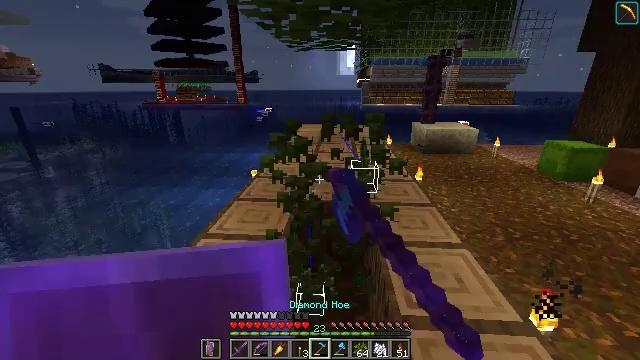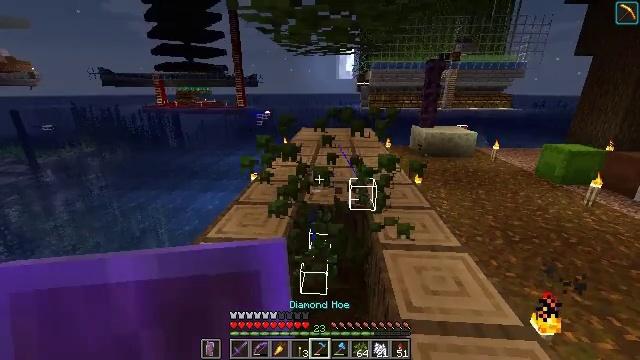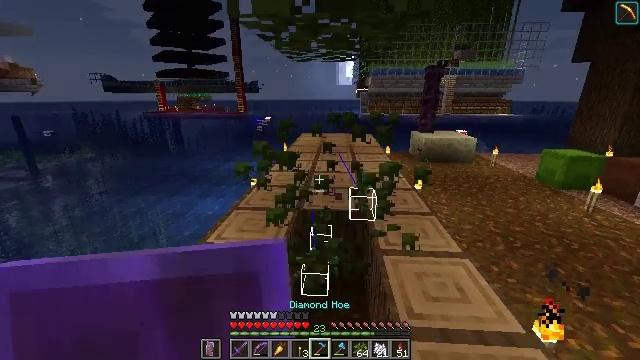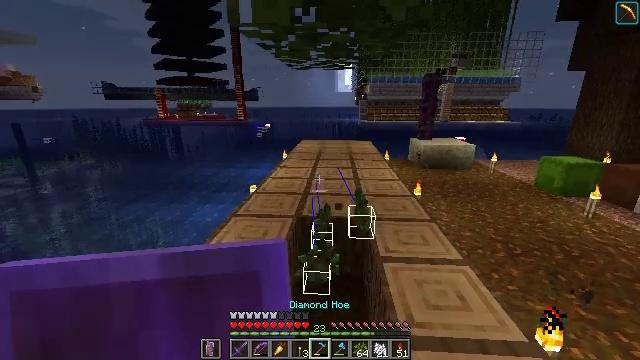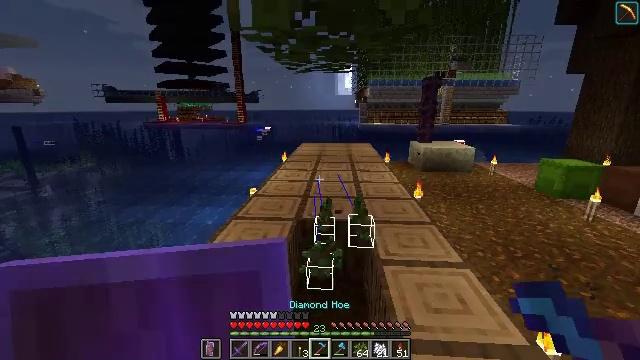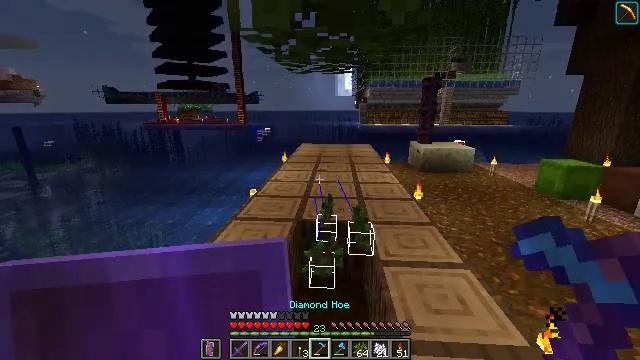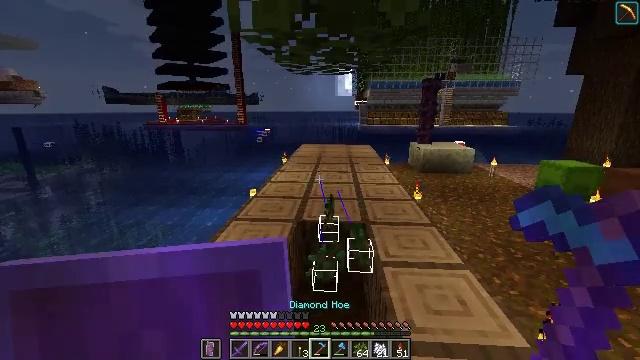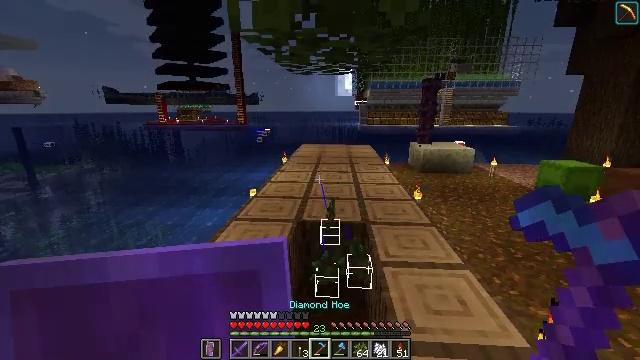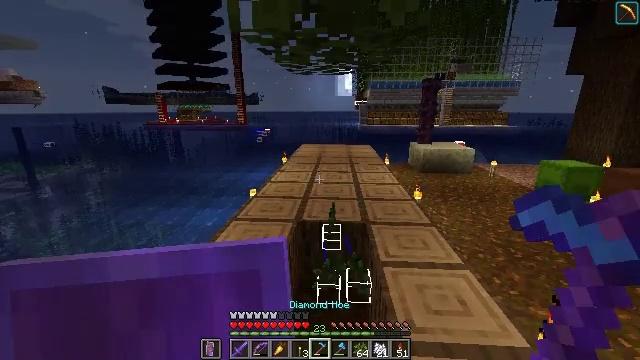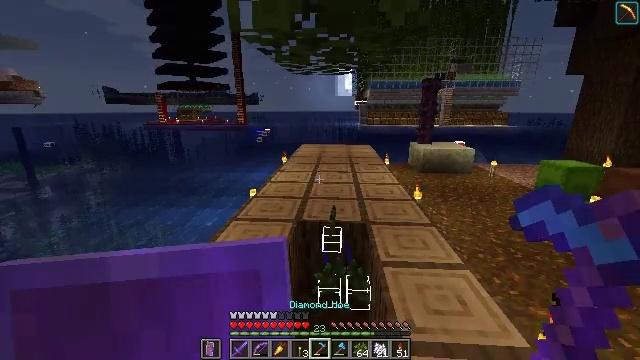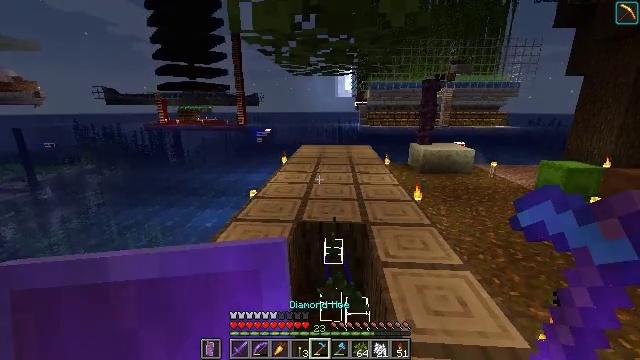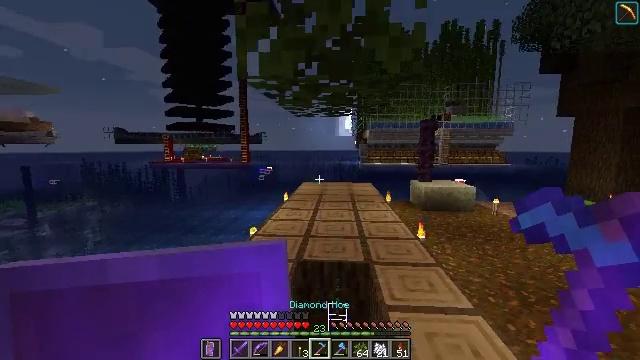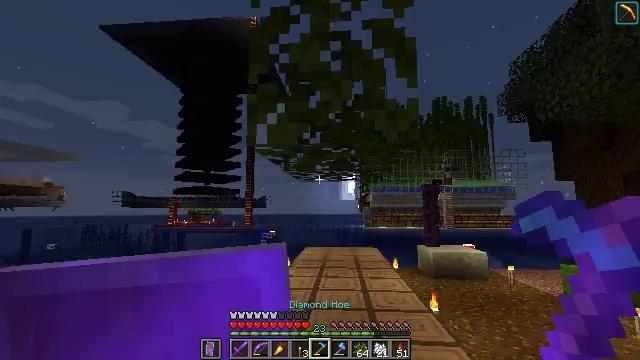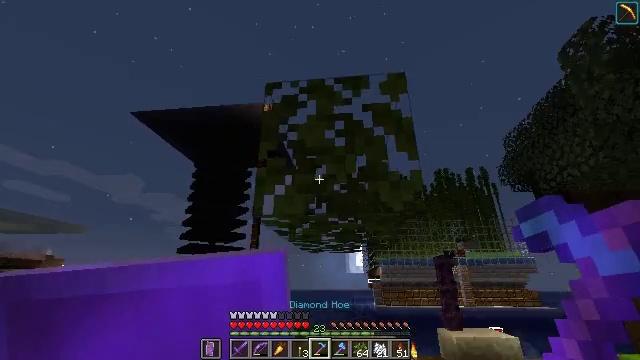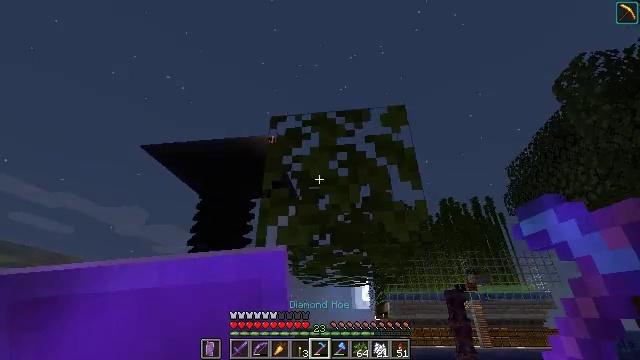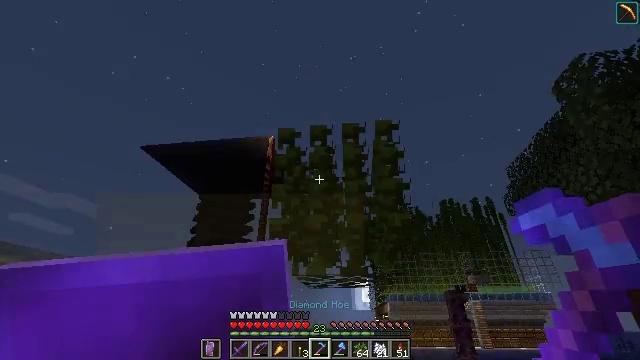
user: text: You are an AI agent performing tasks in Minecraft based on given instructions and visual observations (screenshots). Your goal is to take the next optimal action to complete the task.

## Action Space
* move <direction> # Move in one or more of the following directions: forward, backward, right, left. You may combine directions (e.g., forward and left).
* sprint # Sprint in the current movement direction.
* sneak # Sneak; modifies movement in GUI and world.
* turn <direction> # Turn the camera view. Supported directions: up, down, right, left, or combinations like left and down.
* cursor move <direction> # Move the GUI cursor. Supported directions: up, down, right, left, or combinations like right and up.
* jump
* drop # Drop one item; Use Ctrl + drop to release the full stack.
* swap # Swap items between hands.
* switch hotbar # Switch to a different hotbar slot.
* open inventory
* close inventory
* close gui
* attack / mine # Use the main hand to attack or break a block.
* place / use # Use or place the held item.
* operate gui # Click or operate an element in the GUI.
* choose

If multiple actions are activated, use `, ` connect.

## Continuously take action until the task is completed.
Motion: motion action
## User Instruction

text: Remove oak leaves from branches.
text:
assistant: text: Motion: attack / mine
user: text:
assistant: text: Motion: turn up, attack / mine
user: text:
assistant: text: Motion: turn up, attack / mine
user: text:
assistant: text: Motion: attack / mine
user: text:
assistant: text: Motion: attack / mine
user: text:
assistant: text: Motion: attack / mine
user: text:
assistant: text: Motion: attack / mine
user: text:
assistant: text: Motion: attack / mine
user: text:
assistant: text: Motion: attack / mine
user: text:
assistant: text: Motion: attack / mine
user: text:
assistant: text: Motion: turn up, attack / mine
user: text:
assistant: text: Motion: turn up
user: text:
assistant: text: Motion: turn left and up
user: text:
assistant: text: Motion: turn up
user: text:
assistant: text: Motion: attack / mine
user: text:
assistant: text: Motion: attack / mine
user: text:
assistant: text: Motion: attack / mine
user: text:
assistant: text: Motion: turn down, attack / mine
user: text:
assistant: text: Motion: turn down, attack / mine
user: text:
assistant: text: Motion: turn right and down, attack / mine
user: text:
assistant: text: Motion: attack / mine